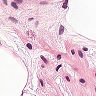
Metastatic tissue present: no